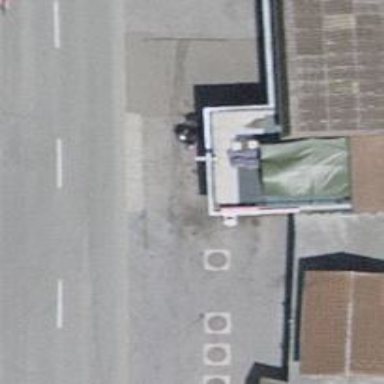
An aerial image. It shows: Fuel station.